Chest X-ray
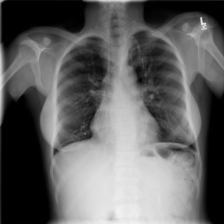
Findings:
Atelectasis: negative
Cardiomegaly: negative
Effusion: negative
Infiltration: negative
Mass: negative
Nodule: negative
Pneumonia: negative
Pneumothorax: negative
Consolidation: negative
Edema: negative
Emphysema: negative
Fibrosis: negative
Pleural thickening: negative
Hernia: negative